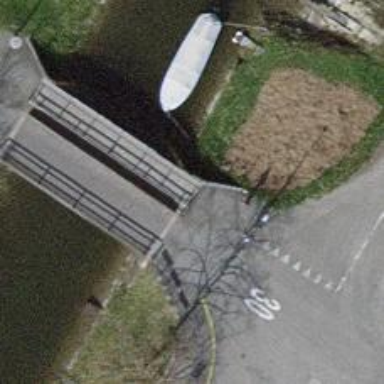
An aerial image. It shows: Footway on asphalt surface with bridge.